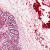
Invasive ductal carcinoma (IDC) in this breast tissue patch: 0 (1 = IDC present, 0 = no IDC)